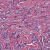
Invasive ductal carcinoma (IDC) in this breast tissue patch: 1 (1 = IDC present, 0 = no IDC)